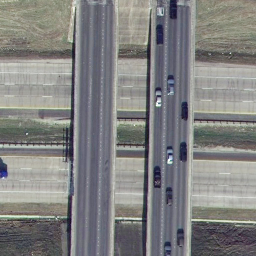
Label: overpass